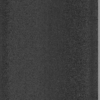
Label: dusty